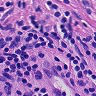
Metastatic tissue present: no